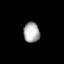
Tissue: lung
Cell type: Epithelial cells
Senescence score: 0.1113
Nuclear area (px): 320
Mean DAPI intensity: 173.212